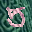
Label: 5